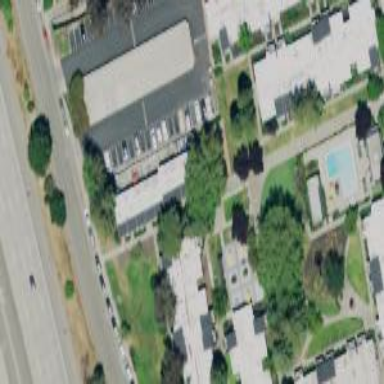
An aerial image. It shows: Paved parking area.